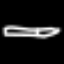
Label: pencil